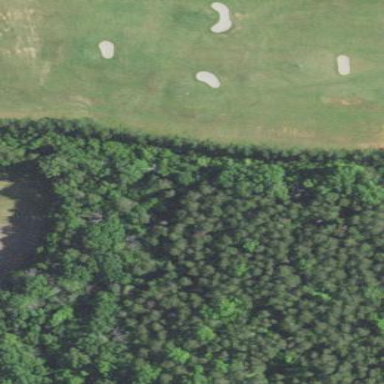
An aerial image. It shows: Driving range for golf on grass.